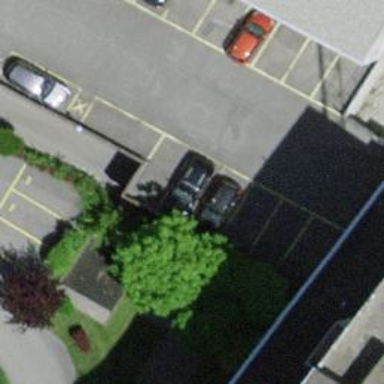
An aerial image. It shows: Parking entrance.